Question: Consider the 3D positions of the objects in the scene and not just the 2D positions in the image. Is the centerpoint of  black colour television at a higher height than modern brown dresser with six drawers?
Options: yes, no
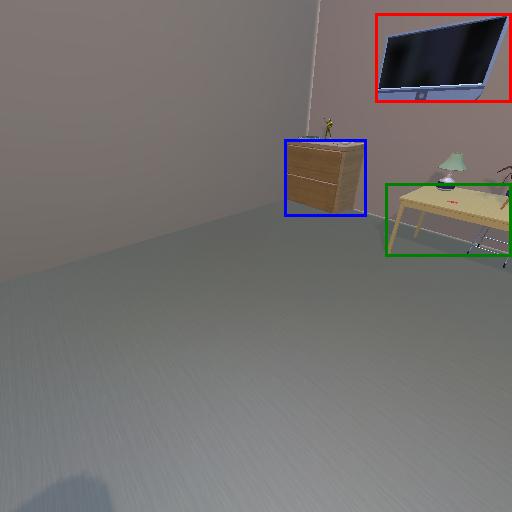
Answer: yes